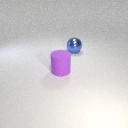
large purple rubber cylinder to the left of large blue metal sphere